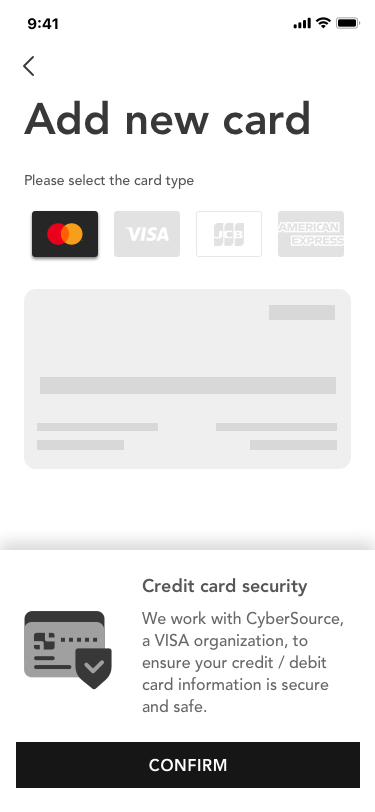
Text in this UI design:
Add new card
Please select the card type
We work with CyberSource, a VISA organization, to ensure your credit / debit card information is secure and safe.
Credit card security